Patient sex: F
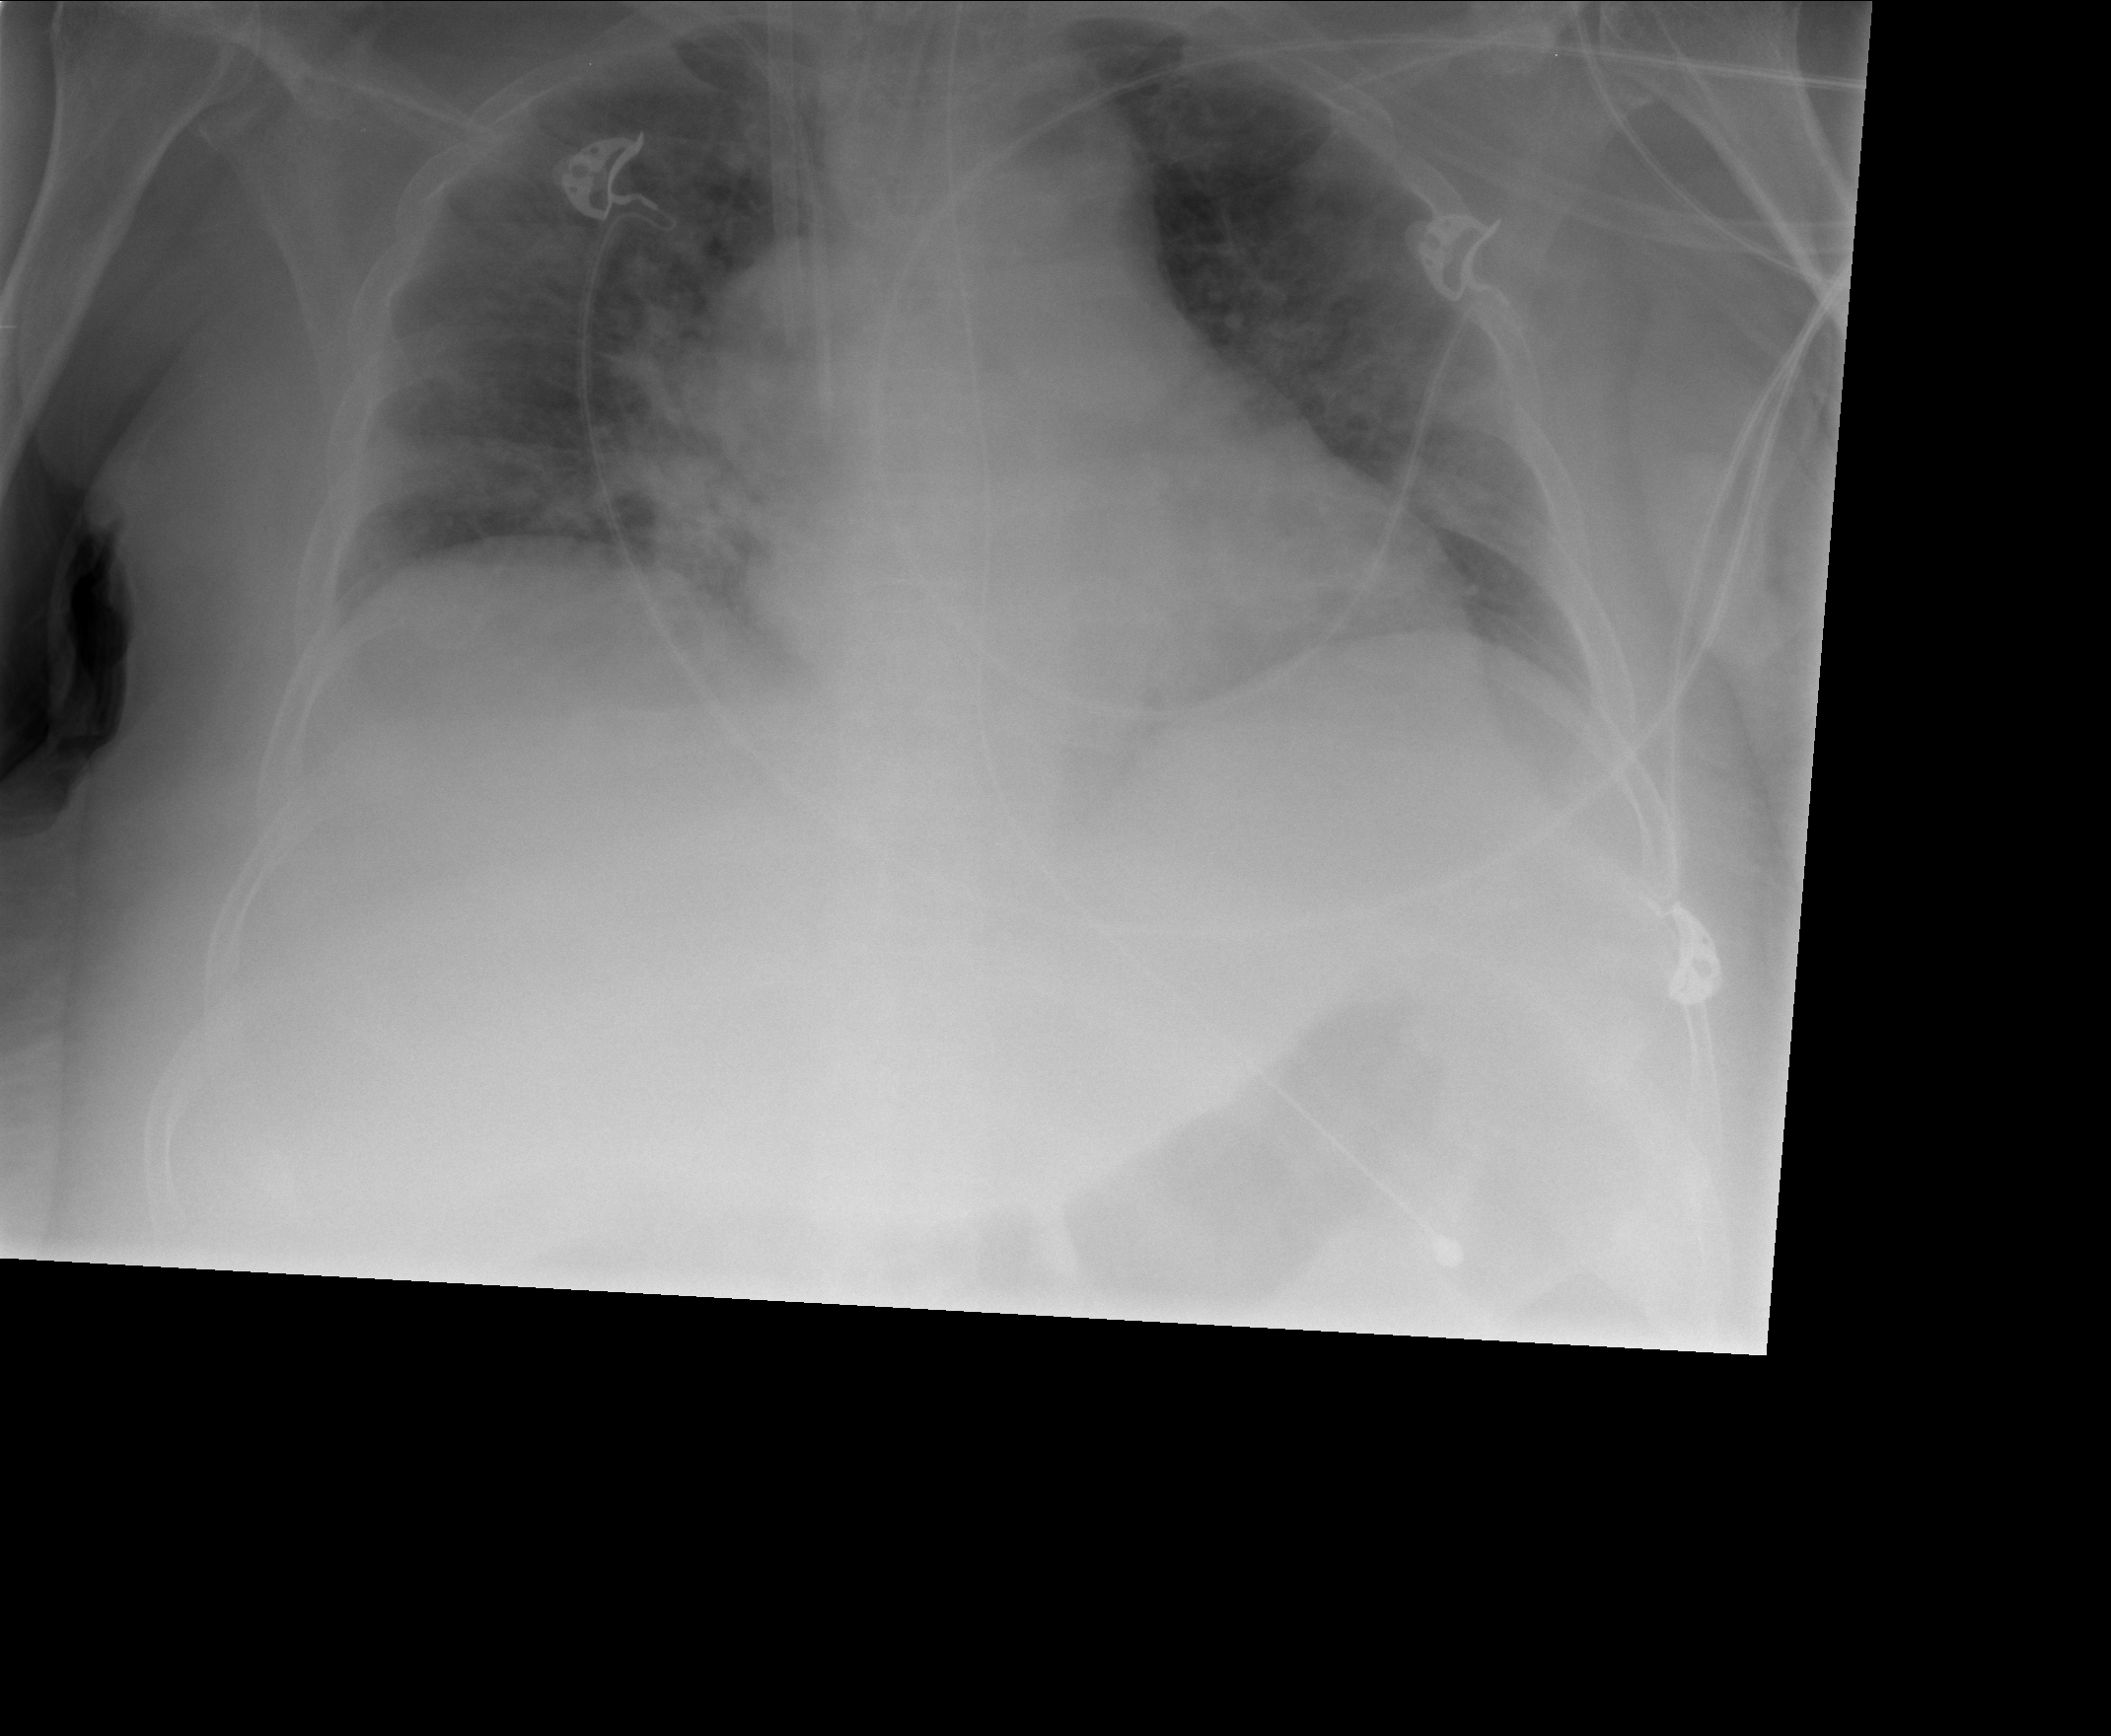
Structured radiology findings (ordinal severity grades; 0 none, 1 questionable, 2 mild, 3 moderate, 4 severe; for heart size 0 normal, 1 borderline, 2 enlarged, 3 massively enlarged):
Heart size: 0
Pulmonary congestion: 2
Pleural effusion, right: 0
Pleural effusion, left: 0
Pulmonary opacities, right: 2
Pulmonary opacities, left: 2
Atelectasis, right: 2
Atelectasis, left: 2